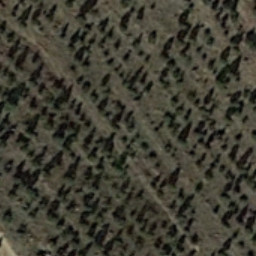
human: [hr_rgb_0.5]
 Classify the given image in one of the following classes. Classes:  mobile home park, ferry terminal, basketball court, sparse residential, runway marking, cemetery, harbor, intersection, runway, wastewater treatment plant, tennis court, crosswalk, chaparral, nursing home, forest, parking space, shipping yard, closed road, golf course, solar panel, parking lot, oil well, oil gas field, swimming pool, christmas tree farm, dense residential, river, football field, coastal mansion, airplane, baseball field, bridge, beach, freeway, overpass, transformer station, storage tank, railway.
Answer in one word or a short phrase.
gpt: christmas tree farm